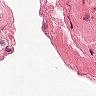
Metastatic tissue present: no